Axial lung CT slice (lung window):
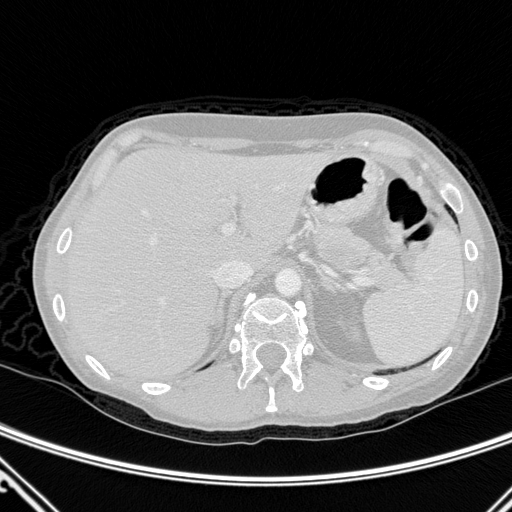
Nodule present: no